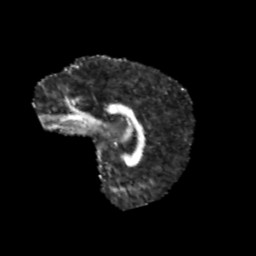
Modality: FA
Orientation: sagittal
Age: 10
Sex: female
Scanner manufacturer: siemens
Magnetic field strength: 3 T
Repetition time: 3.8 s
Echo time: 0.07 s